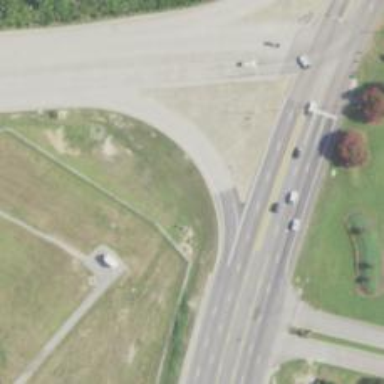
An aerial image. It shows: Asphalt road with primary link designation.